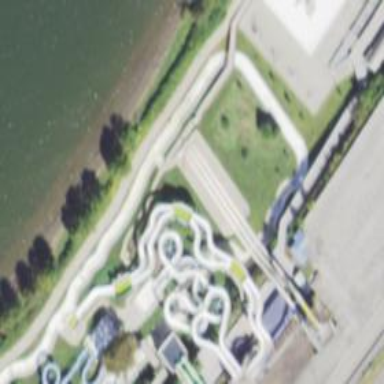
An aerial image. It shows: Canal with water slide attraction.